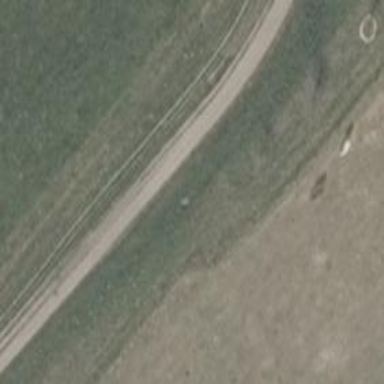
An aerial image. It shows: Track with very rough surface.